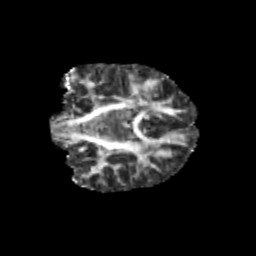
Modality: FA
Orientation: coronal
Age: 9
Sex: male
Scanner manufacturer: siemens
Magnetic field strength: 3 T
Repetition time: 3.8 s
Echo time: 0.07 s